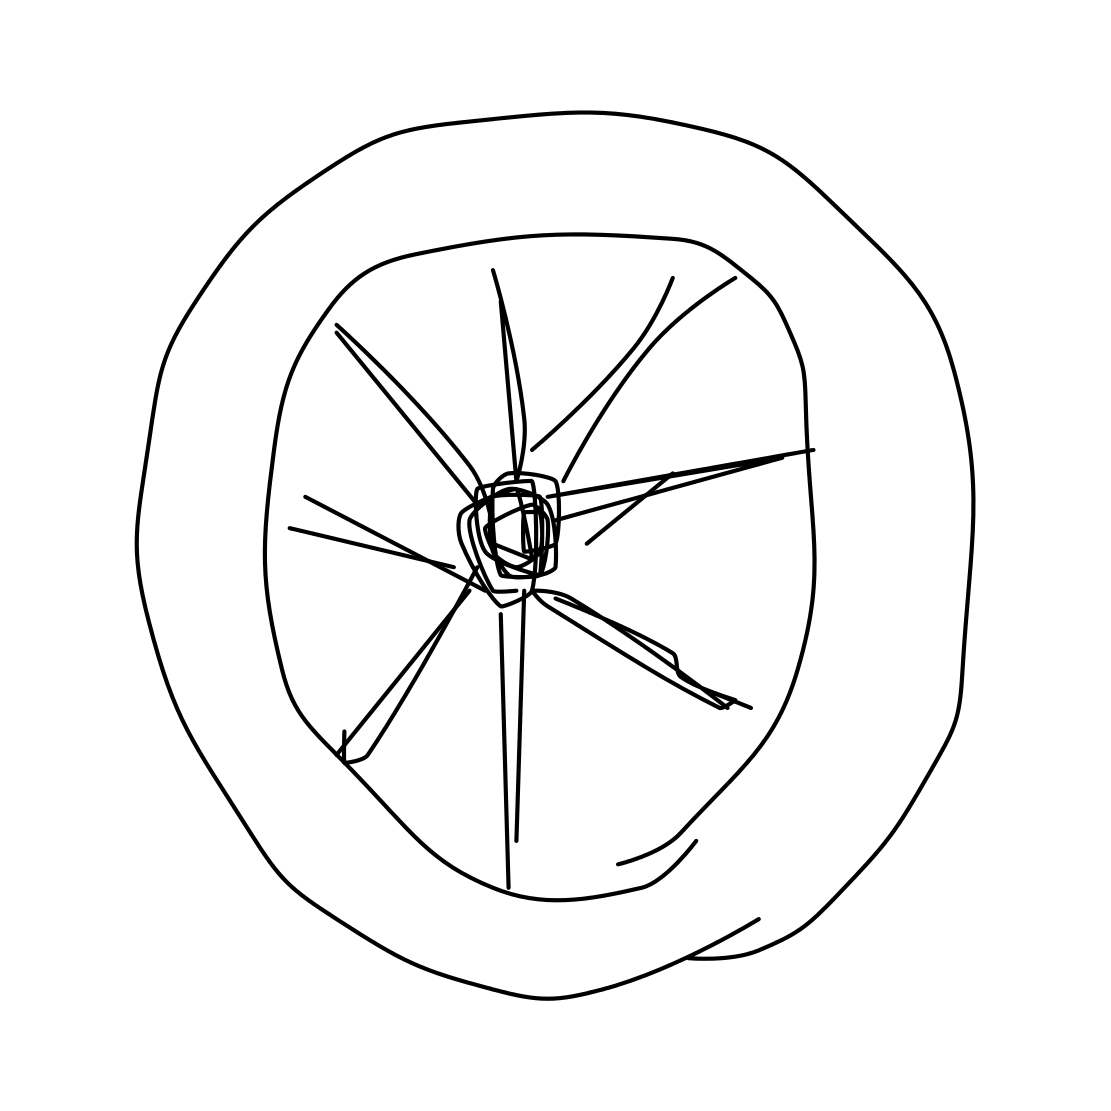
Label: tire